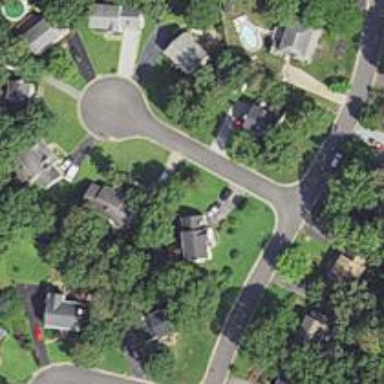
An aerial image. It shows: Driveway.